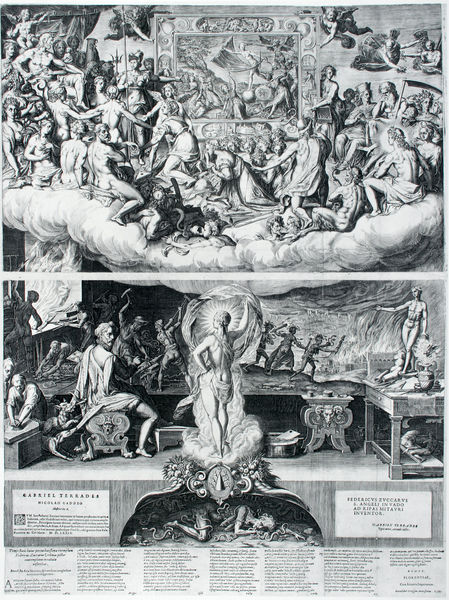
Titel: Lamento della Pittura, Klage der Malerei
Künstler: Cornelis Cort
Standort: Berlin
Institution: Staatliche Museen zu Berlin, Kupferstichkabinett
Schlagwörter: feuer, gott, himmel, kampf, nackt, weiß, wolken, menschen, sitzen, frau, grau, licht, schwarz, tisch, zeichnung, schleier, wolke, gesellschaft, menge, leiche, stehen, tod, tot, kirche, rauch, pose, bühne, szenerie, engel, skulptur, statue, schrift, zwei, grafik, graphik, spalten, bank, bühnenbild, hocker, figuren, inschrift, stuck, podest, gerüst, buch, medaillon, flammen, strahlen, druck, schraffur, radierung, stich, seite, illustration, schwarzweiß, text, waffen, posieren, schritt, allegorie, göttin, altar, heiligenschein, christus, grab, hölle, erscheinung, kupferstich, szenen, auferstehung, sense, göttlich, erlöser, teilung, inschriften, tafeln, liegender, geand, zweigeteilt, höllenfeuer, überfüllt, siegreich, wandrelief, skelet, oben unten